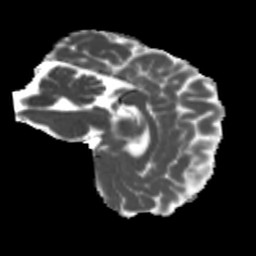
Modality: MD
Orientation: sagittal
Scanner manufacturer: siemens
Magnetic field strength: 3 T
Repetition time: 4 s
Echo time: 0.0594 s